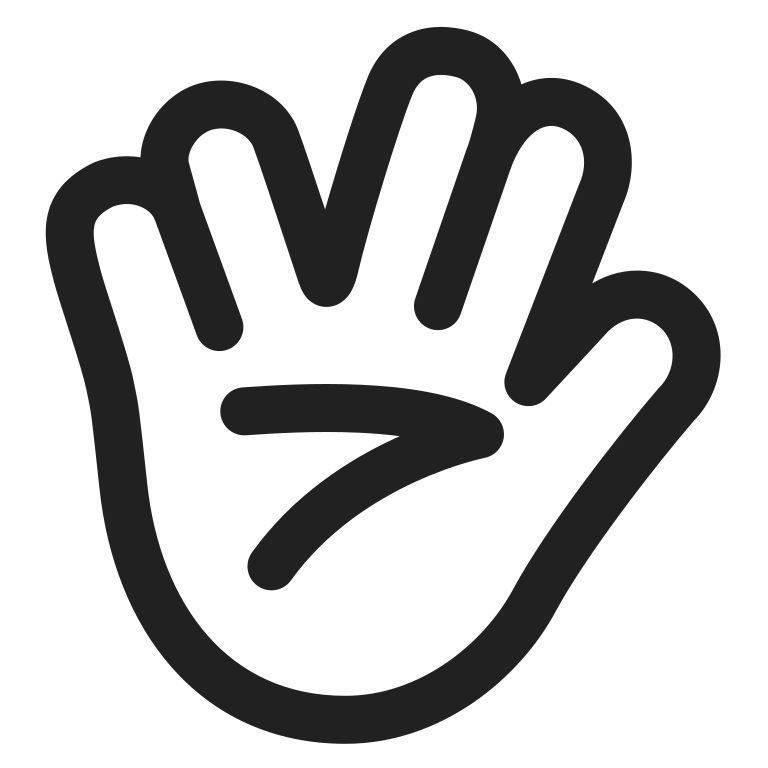
vulcan salute high contrast default